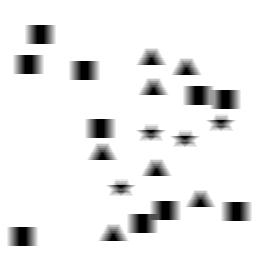
Squares: 10
Triangles: 7
Stars: 4
Total shapes: 21